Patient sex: M
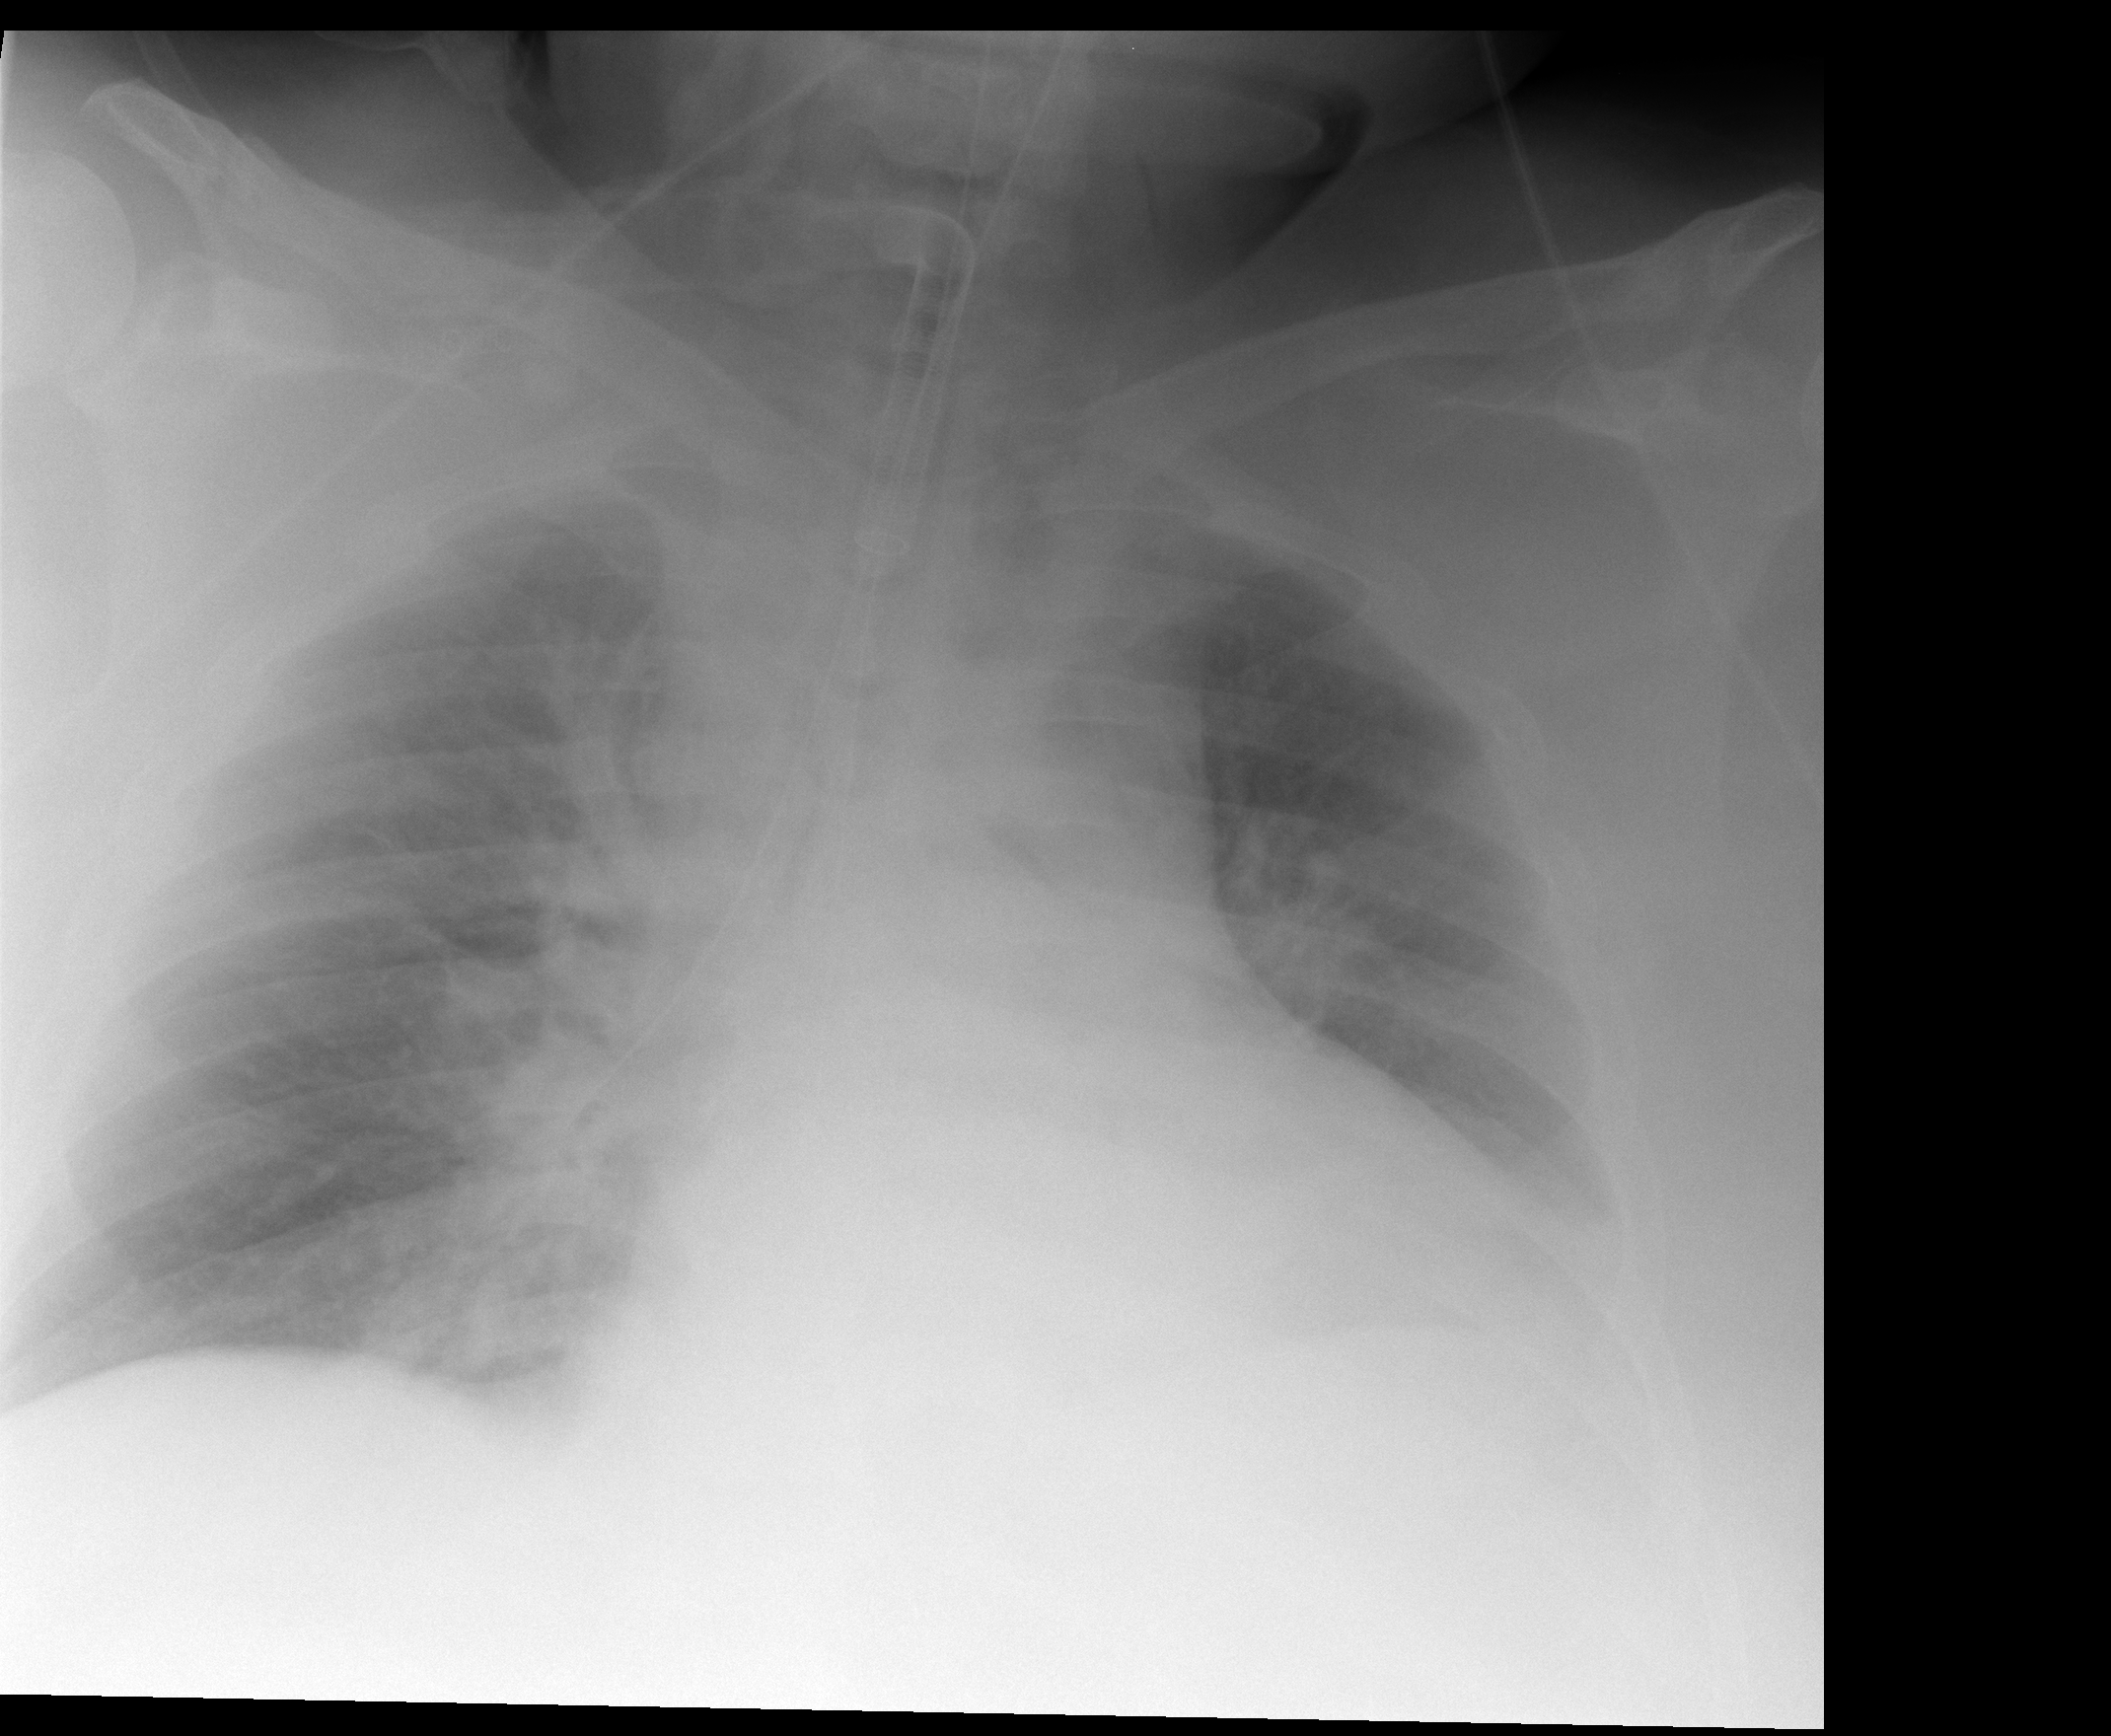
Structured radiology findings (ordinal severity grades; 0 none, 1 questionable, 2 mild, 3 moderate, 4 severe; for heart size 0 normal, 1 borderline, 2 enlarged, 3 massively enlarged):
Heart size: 2
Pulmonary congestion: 3
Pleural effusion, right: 1
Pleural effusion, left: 2
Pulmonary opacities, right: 0
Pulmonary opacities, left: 0
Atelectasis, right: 2
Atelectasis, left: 2